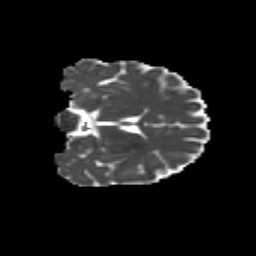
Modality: MD
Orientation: coronal
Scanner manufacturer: siemens
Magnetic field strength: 3 T
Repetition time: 9.2 s
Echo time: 0.084 s